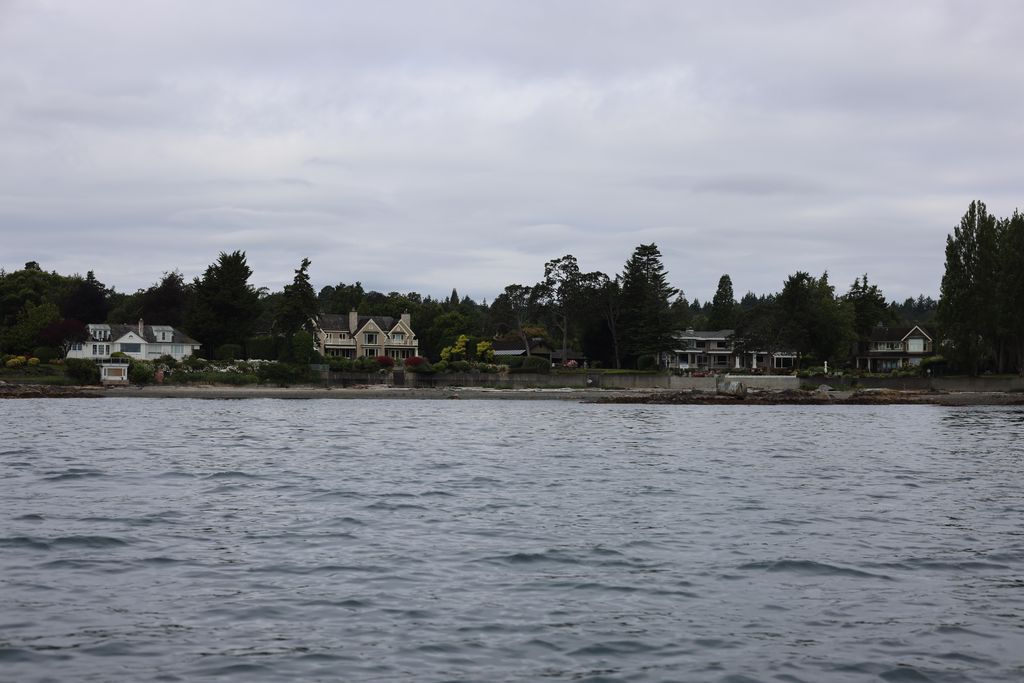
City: victoria